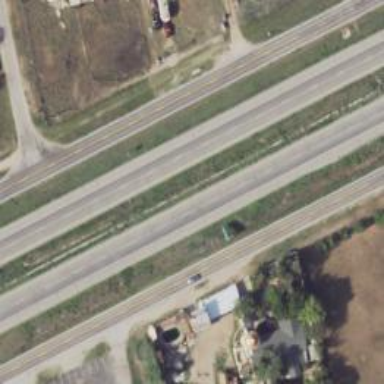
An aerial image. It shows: Motorway.